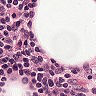
Metastatic tissue present: no